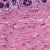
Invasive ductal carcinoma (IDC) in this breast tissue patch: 0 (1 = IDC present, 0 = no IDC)